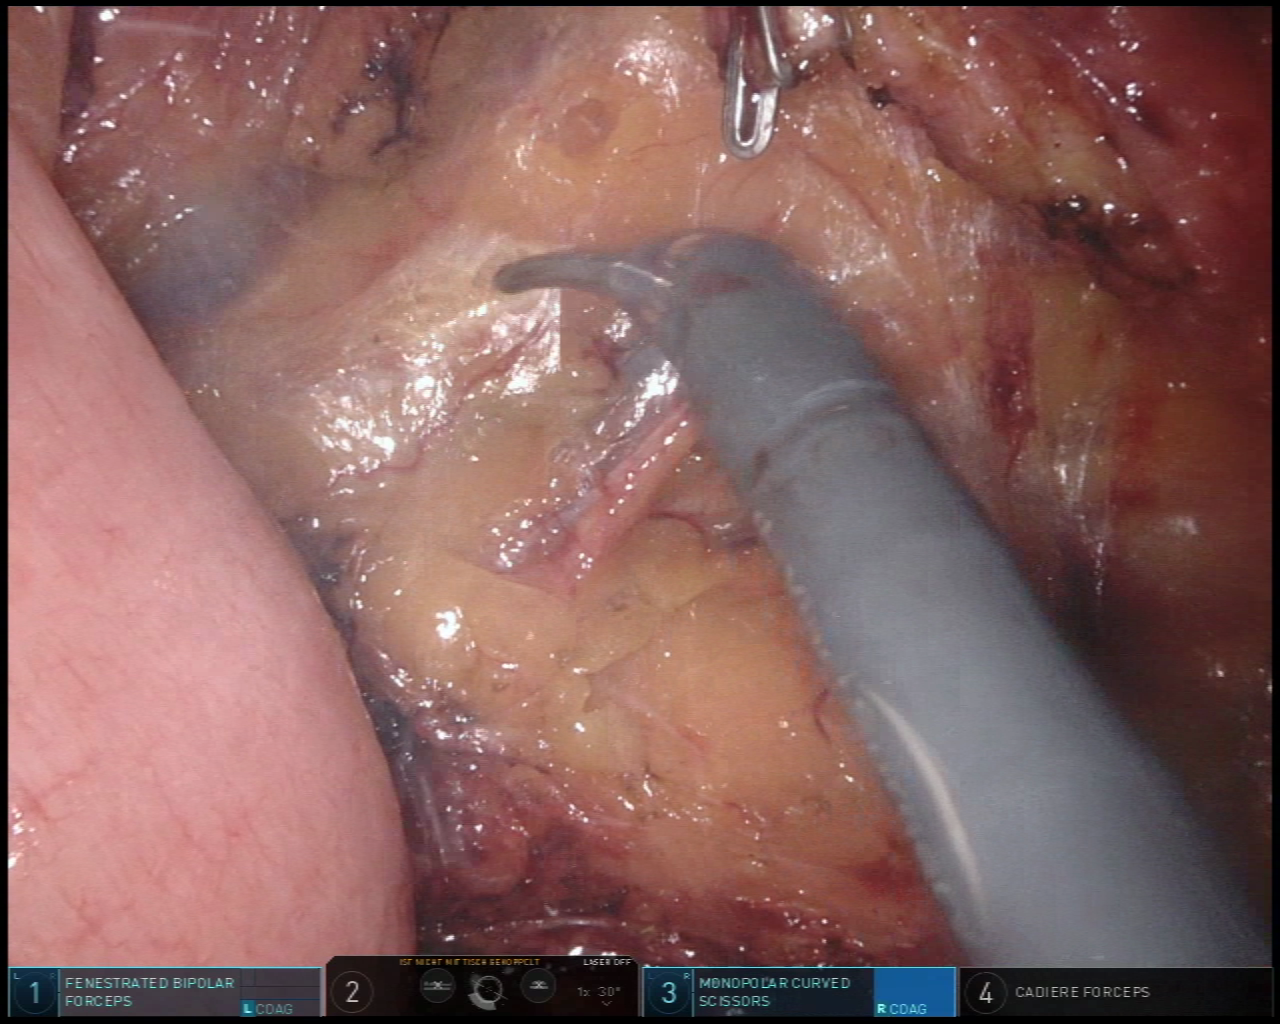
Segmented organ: ureter
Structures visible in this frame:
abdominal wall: no
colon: no
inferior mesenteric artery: no
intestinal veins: yes
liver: no
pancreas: no
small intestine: yes
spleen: no
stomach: no
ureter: yes
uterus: no
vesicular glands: no